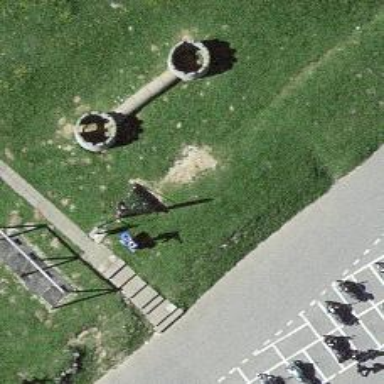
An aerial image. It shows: Guidepost providing information.